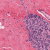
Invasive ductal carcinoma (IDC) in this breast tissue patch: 0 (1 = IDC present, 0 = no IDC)